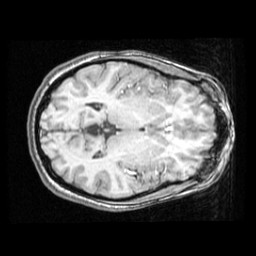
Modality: T1w
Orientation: axial
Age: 13
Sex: female
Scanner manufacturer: ge
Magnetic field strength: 1.5 T
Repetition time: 0.03333 s
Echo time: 0.008 s